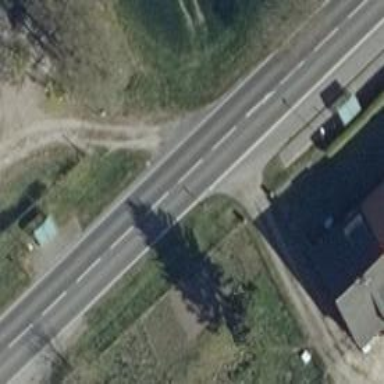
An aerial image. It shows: Secondary road with asphalt surface.